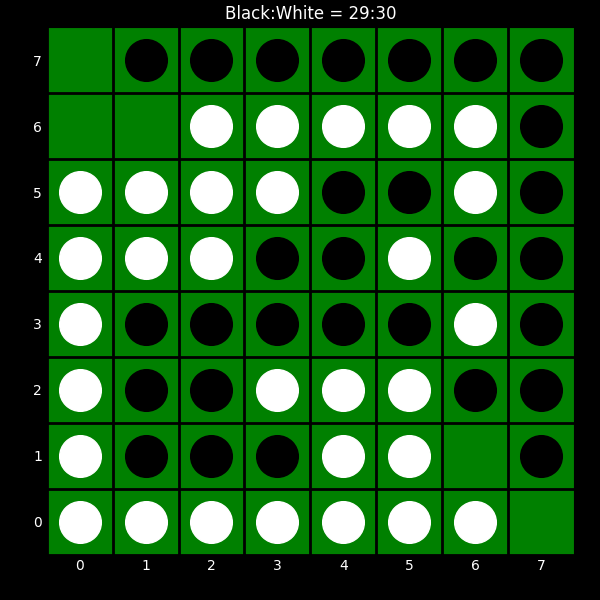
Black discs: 29
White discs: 30